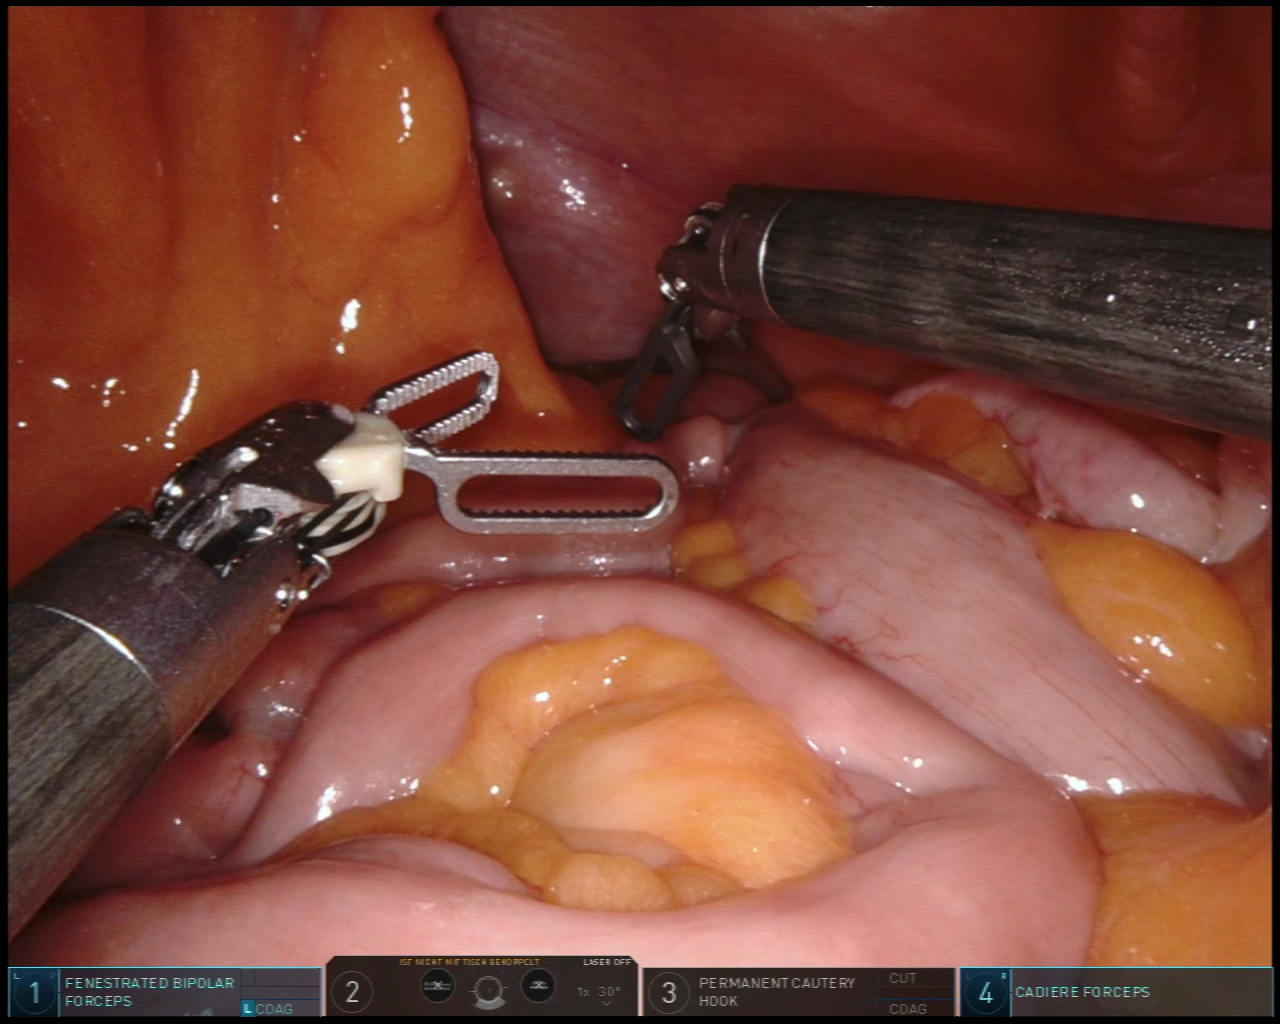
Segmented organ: abdominal_wall
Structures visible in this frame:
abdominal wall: yes
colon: no
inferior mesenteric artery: no
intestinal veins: no
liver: no
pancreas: no
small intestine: yes
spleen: no
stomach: no
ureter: no
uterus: no
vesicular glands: no